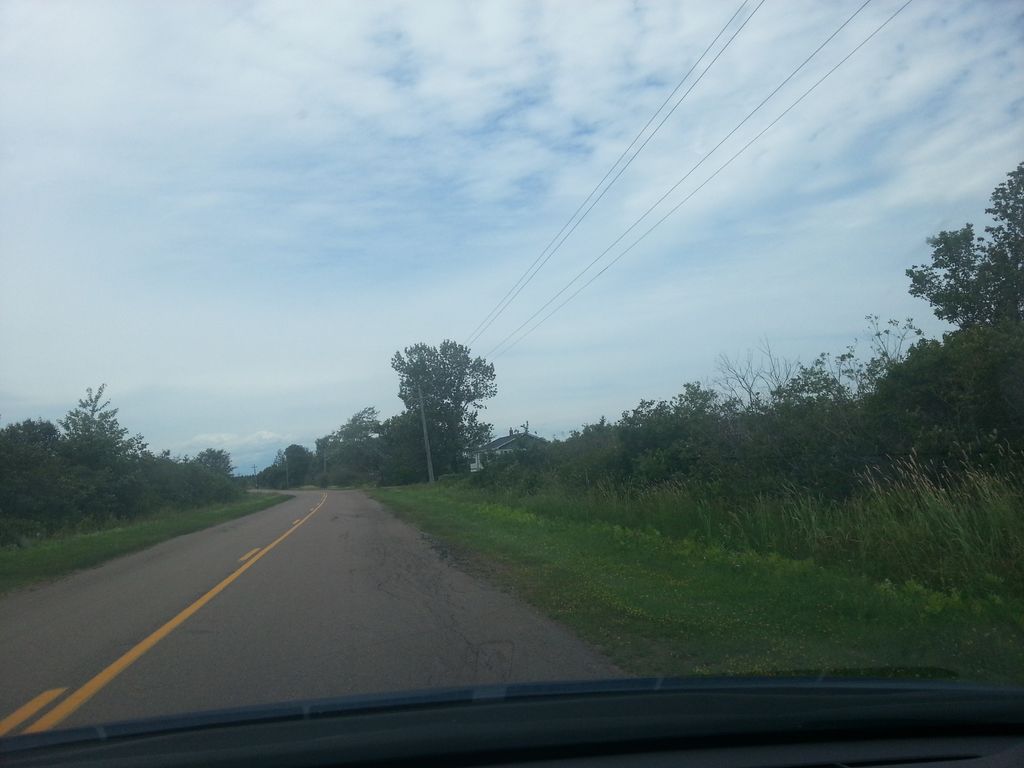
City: charlottetown